Field crop: maize
Growth stage: 1
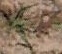
Species: salsola